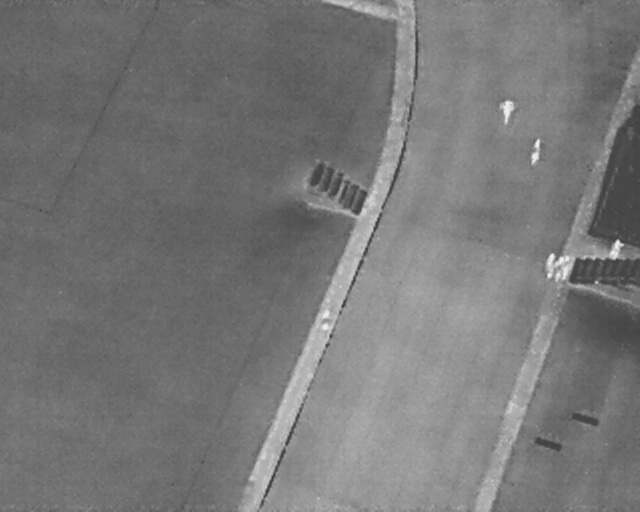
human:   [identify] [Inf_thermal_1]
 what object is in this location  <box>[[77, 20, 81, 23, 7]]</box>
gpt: <ref>1 large person at the top right</ref>